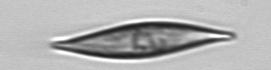
Label: Pleurosigma